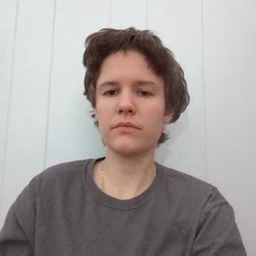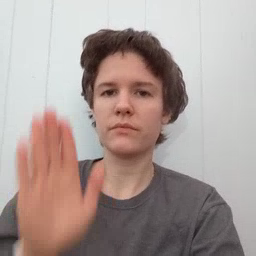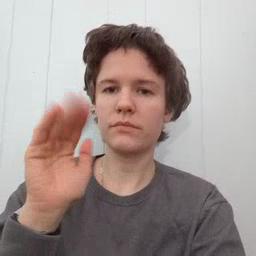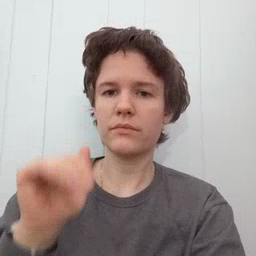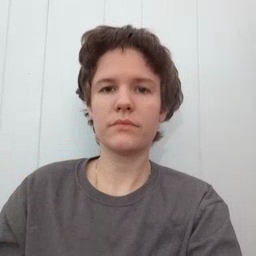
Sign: bye